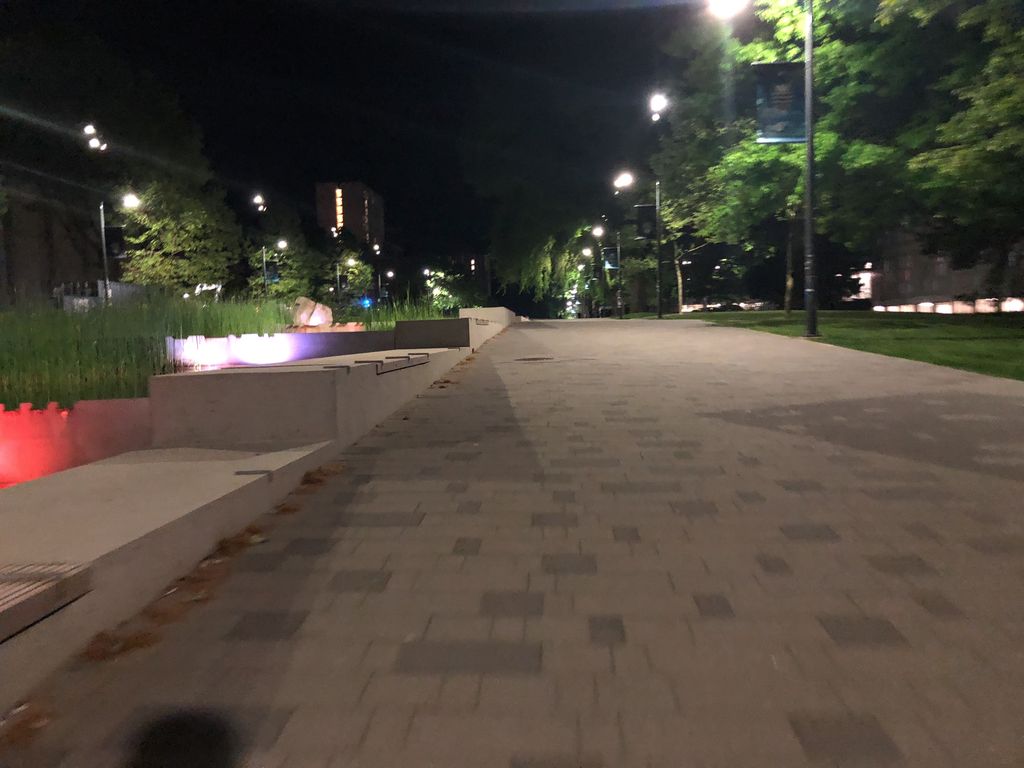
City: vancouver